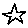
Label: star